Field crop: maize
Growth stage: 2
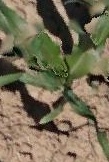
Species: maize